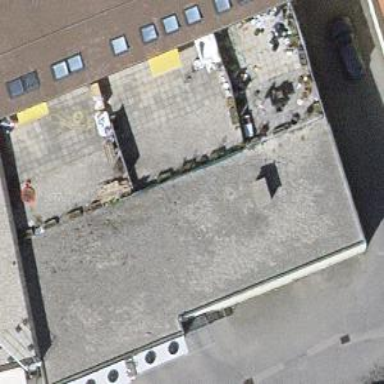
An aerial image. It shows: Rooftop parking area.